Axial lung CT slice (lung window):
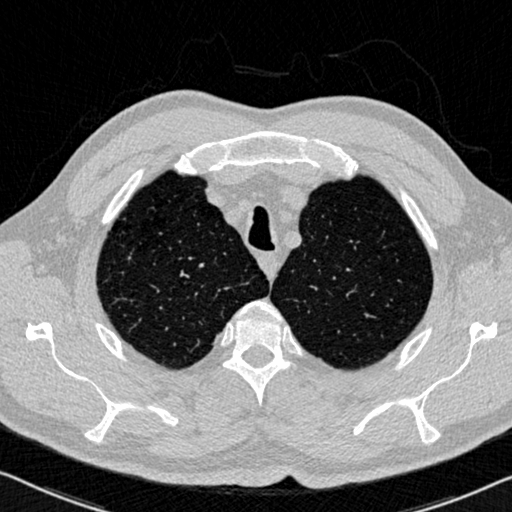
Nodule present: no